Interaction volume radius: 5 \u00c5
Interaction volume height: 15 \u00c5
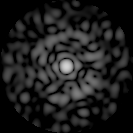
Disorder parameter: 0.8525